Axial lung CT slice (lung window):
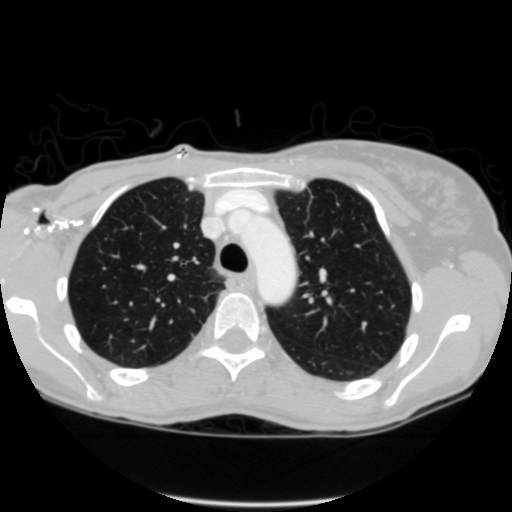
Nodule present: no